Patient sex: M
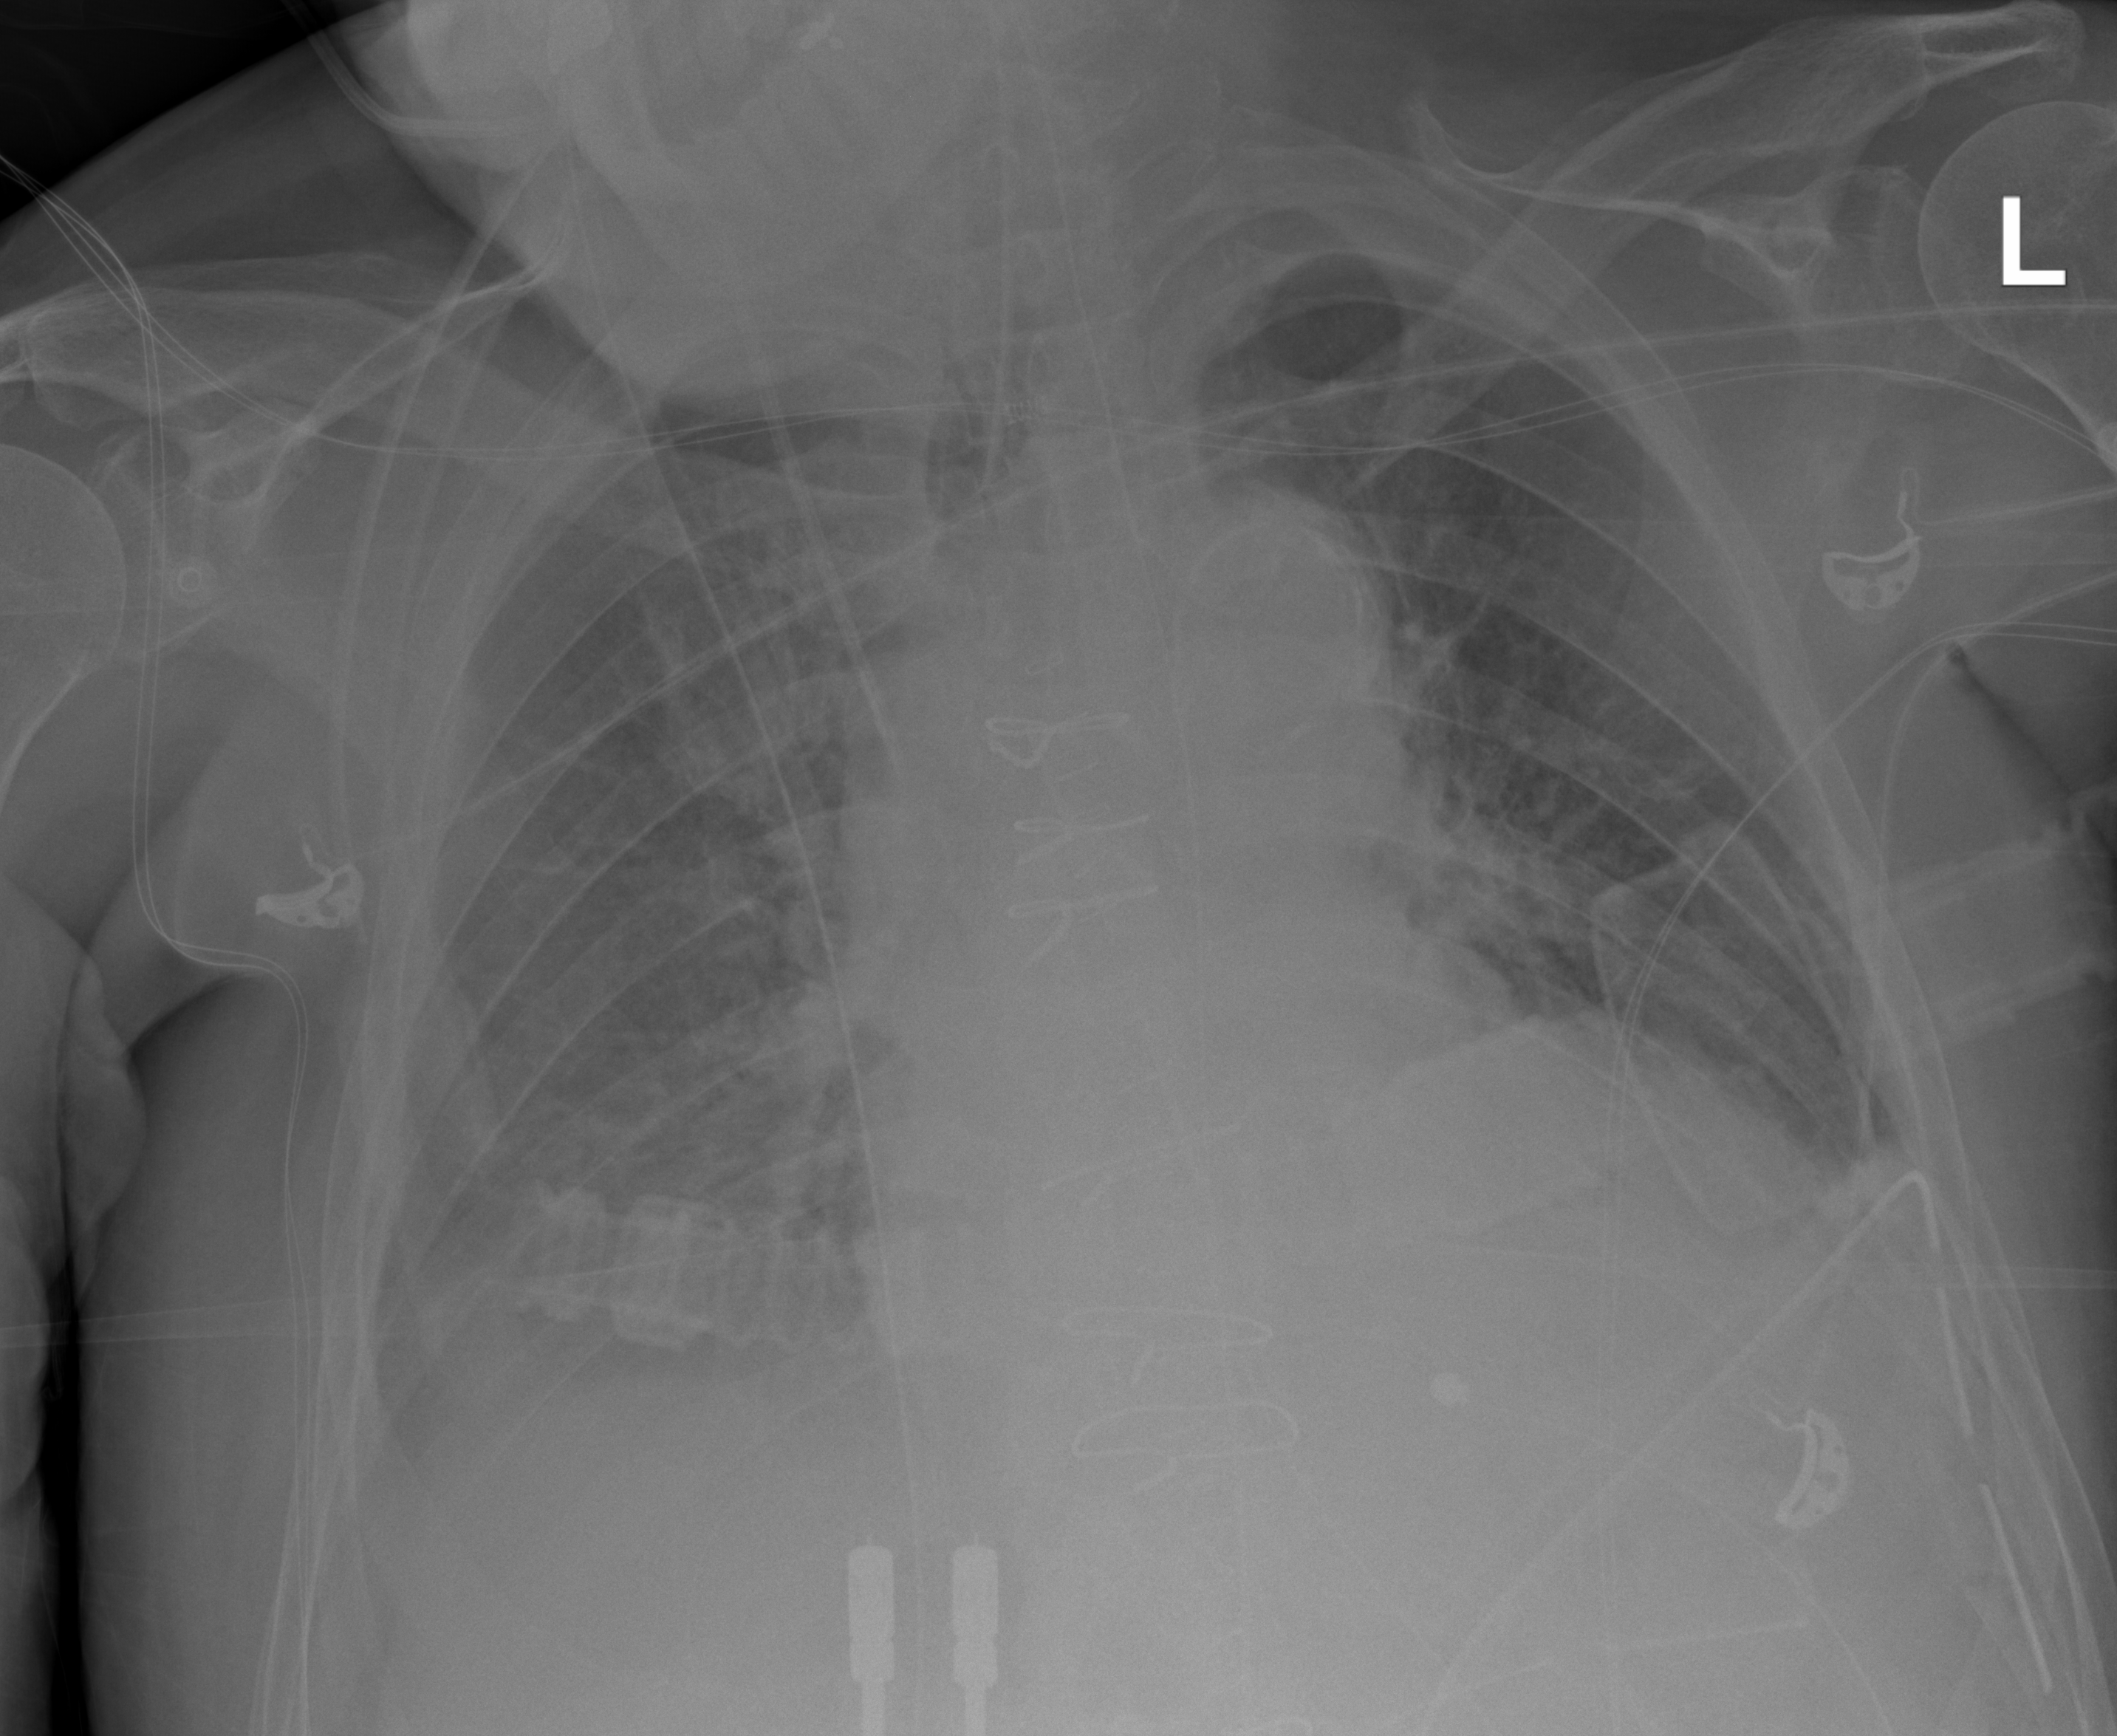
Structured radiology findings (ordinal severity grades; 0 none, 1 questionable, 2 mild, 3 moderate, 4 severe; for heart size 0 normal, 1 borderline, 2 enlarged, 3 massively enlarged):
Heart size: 2
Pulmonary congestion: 3
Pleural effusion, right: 2
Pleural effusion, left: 2
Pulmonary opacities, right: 2
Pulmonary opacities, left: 2
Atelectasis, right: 2
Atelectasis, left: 2